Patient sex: M
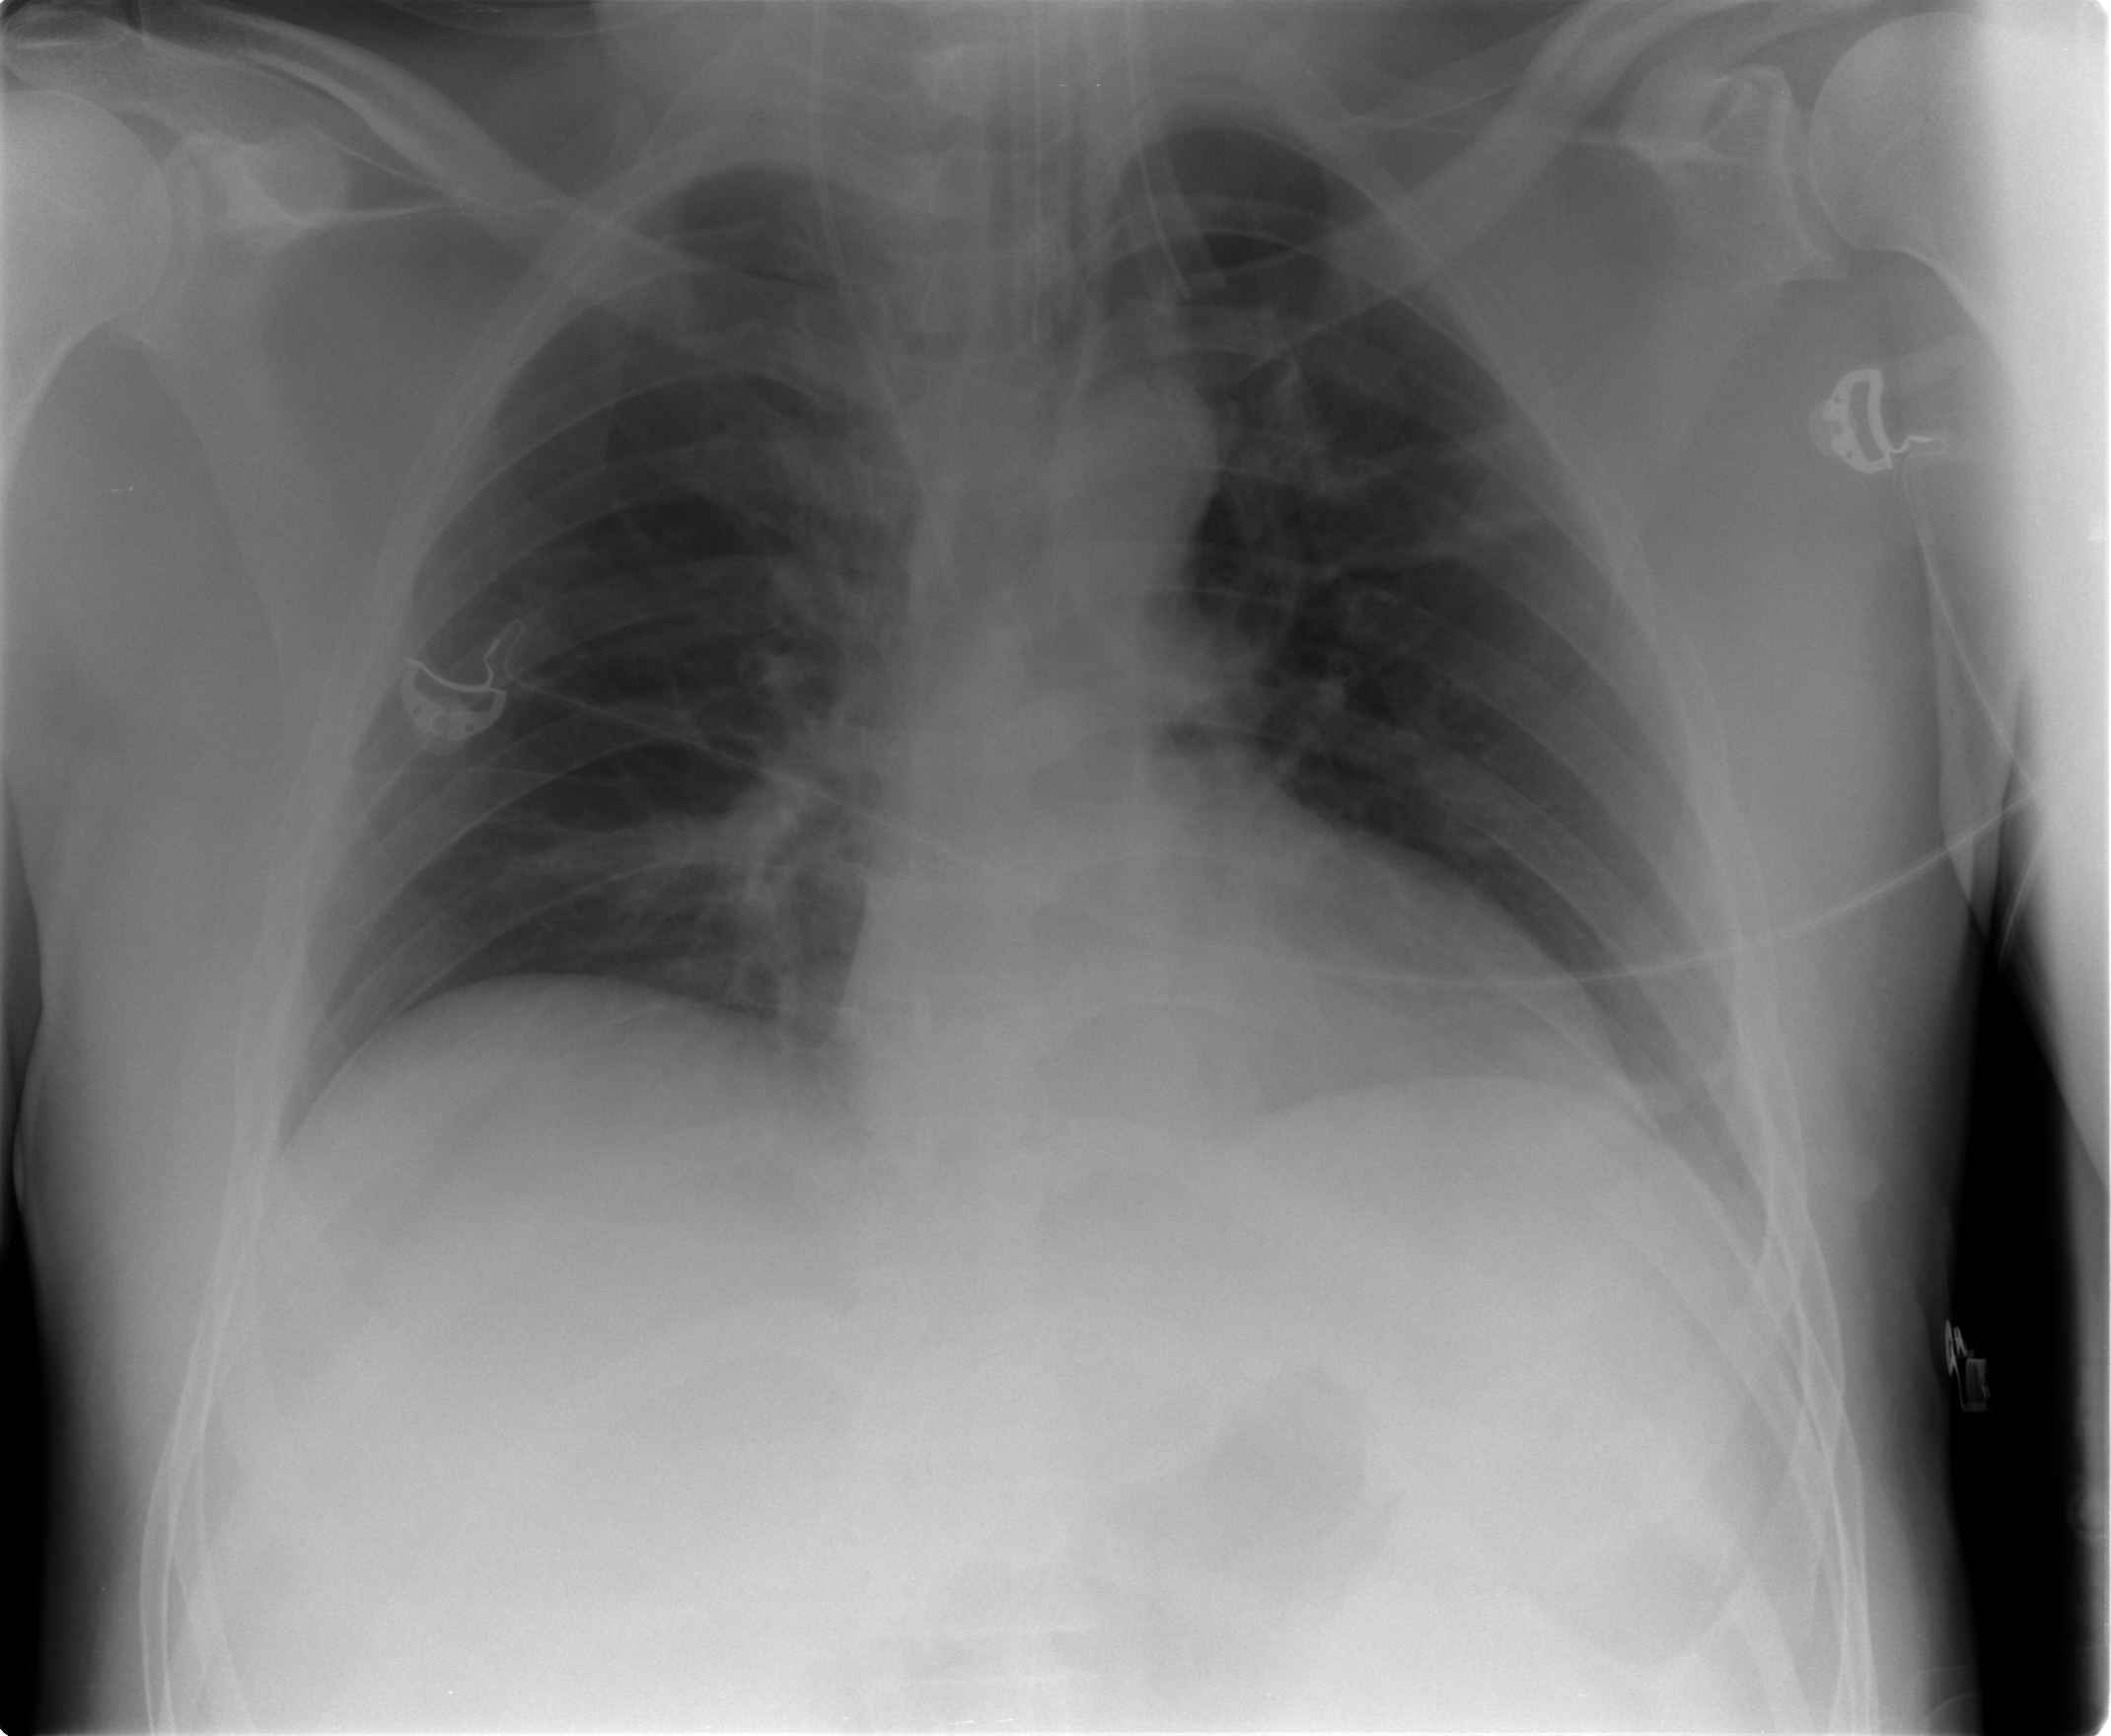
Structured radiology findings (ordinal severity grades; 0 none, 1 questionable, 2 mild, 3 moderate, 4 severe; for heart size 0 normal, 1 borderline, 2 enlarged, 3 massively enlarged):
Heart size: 0
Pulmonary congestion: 0
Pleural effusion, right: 0
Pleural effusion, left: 0
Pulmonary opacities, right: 2
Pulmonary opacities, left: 0
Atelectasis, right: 0
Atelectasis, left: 0